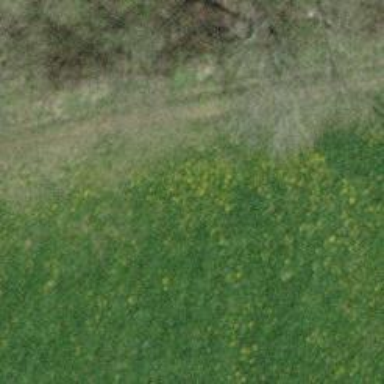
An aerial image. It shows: Unpaved path.